三年级 · 计数
下图中一共有 ( $\quad$ ) 个苹果。

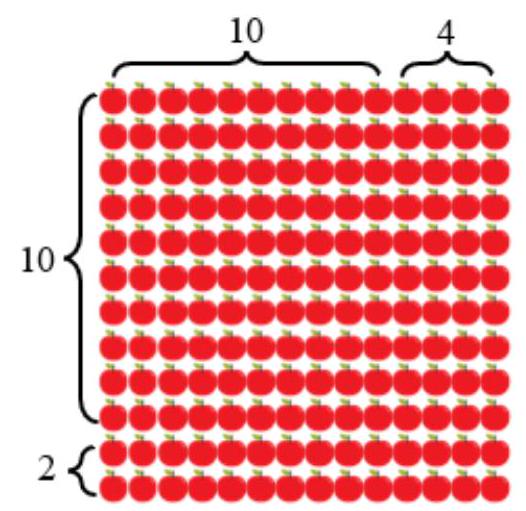
A. $14 \times 12$
B. $14 \times 10$
C. $14+12$
答案: A
解析: A

【分析】观察图示, 一行苹果有 $(10+4)$ 个, 一共有 $(10+2)$ 行, 根据乘法意义, 求一共有多少个苹果, 就是求 $(10+2)$ 个 $(10+4)$ 连续相加是多少，列式为: $(10+4) \times(10+2)$ 。

【详解】 通过分析可知, 一共有 $(10+4) \times(10+2)$ 个苹果, 即一共有 $14 \times 12$ 个苹果。故答案为: A

【点睛】解答此题的关键是根据两位数乘两位数的意义, 确定每一行的苹果数和行数。